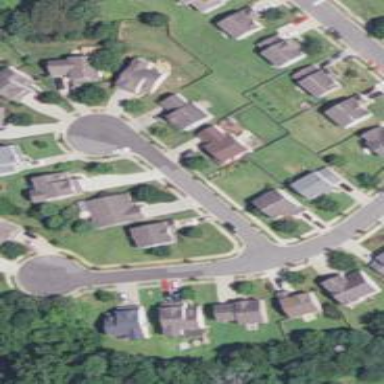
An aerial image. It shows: Residential area composed of single-family homes.